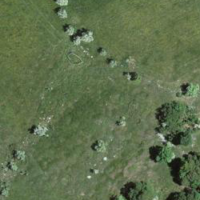
EUNIS habitat code: 24
Species observed at this site:
Rosa rubiginosa